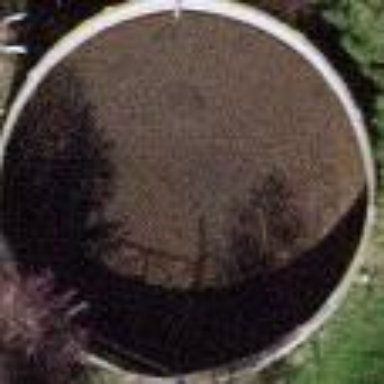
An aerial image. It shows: Storage tank created as man-made structure.